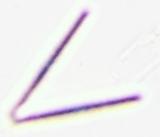
Label: Thalassionema